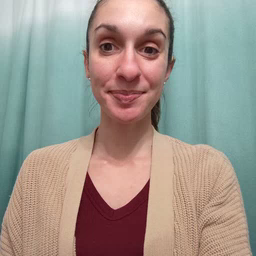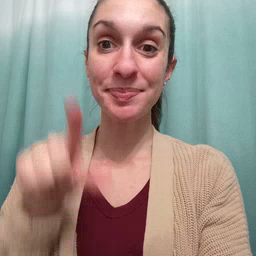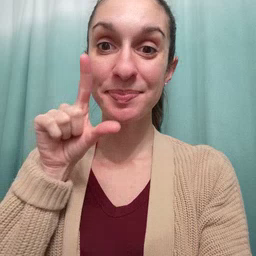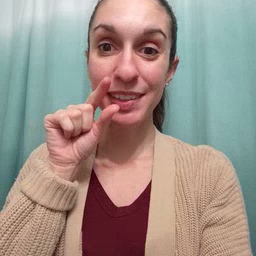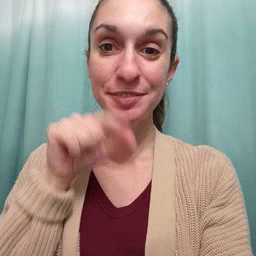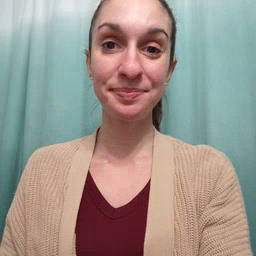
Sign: bird